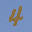
Label: 4